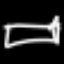
Label: bed